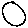
Label: circle